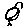
Label: bird